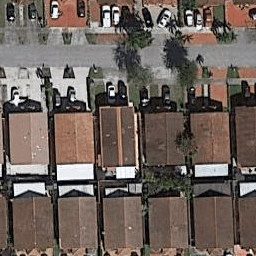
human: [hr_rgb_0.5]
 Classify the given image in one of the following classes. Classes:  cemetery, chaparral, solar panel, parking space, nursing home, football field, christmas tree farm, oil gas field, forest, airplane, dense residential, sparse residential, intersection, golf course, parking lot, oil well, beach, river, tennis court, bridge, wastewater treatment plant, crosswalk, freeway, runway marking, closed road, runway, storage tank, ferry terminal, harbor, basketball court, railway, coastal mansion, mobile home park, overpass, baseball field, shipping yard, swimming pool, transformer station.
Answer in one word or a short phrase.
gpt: dense residential